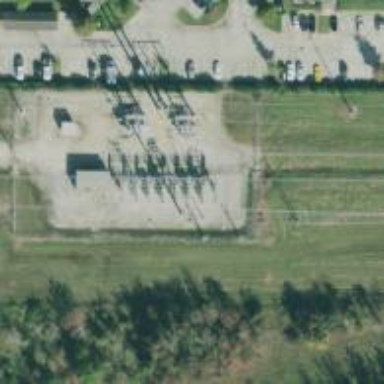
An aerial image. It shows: Power pole.